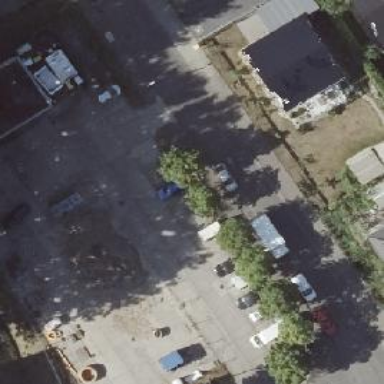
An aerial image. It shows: Parking area with concrete surface.